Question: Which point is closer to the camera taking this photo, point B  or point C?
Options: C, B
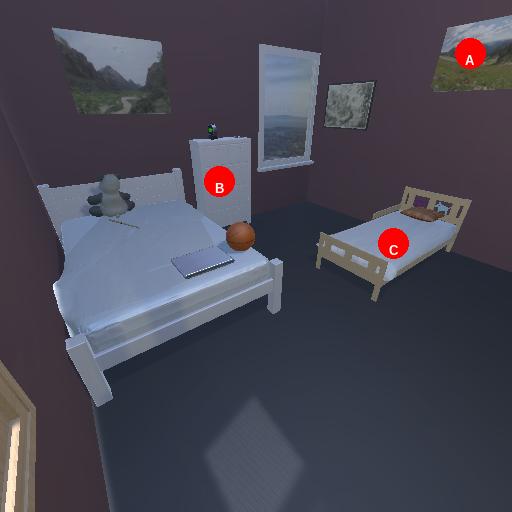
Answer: C